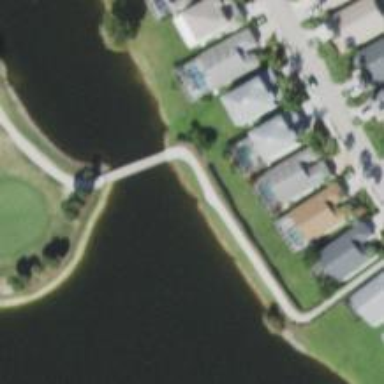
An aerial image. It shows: Path on bridge designed for golf carts.